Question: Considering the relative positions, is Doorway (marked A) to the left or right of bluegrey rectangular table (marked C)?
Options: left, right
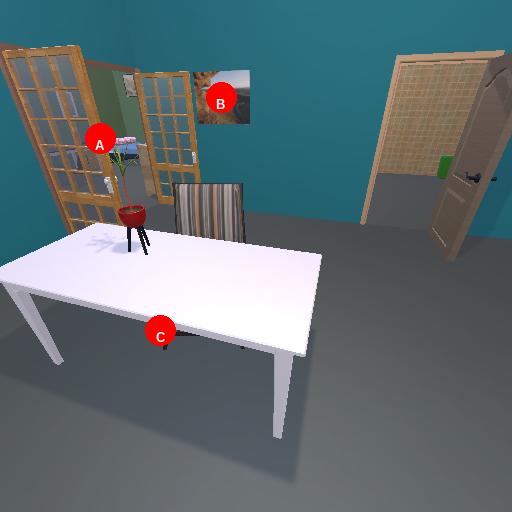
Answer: left